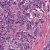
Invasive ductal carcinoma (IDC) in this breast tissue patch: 1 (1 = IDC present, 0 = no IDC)